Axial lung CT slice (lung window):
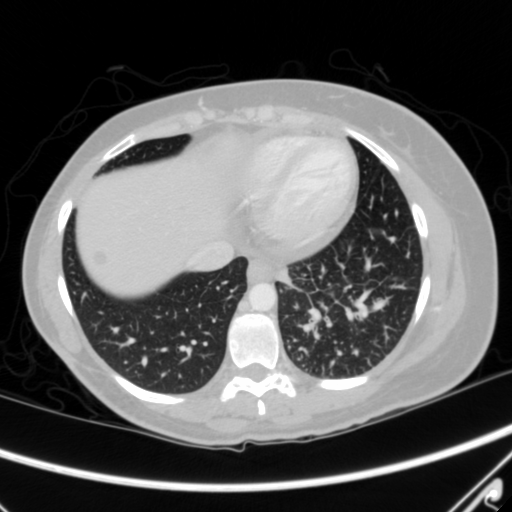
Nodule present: no